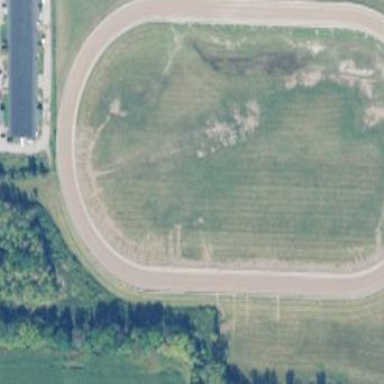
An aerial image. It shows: Grassy area with track.